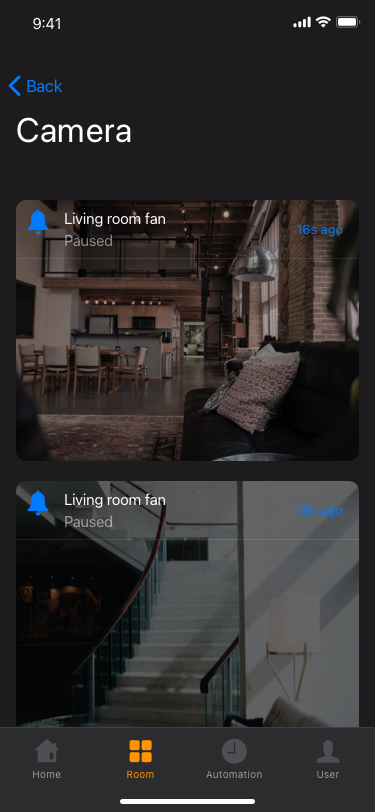
Text in this UI design:
Paused
Living room fan
16s ago
Paused
Living room fan
16s ago